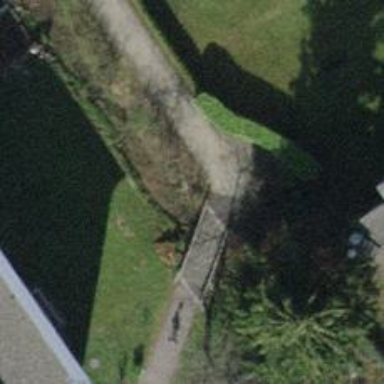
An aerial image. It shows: Culvert tunnel.